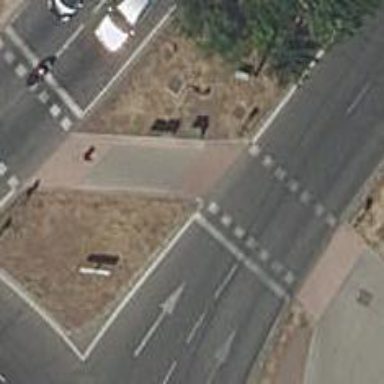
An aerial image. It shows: Footway crossing with traffic signals and island in the middle.